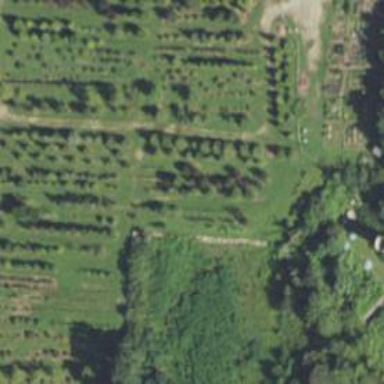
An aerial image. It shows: Farmyard with trees as crops.